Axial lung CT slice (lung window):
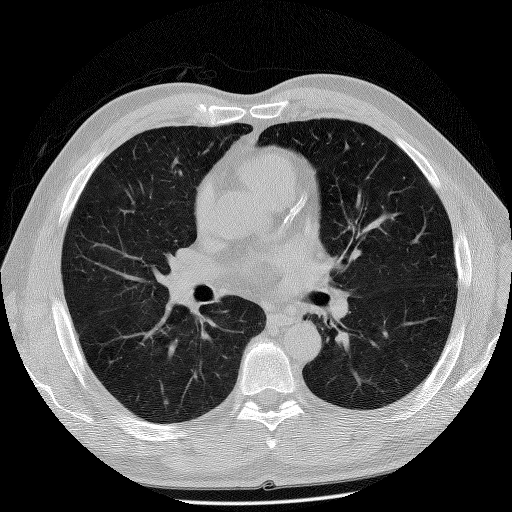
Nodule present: yes
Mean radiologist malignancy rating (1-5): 3